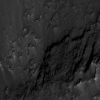
Atmospheric dust classification: not_dusty